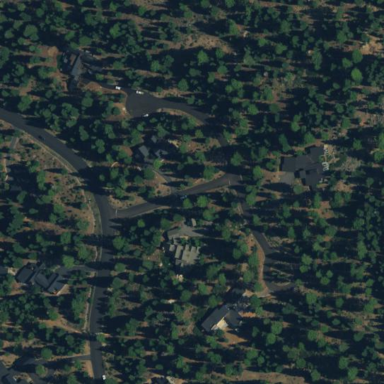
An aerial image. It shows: Woodland with evergreen needle-leaved trees.